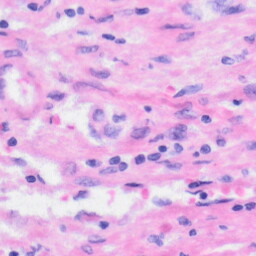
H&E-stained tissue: Liver